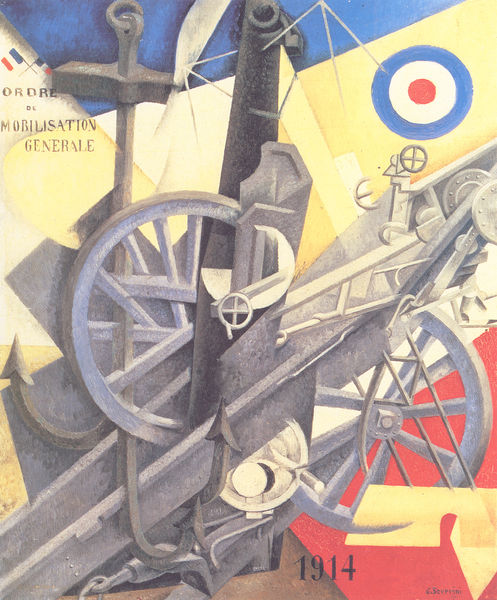
Titel: Synthèse plastique de l'idée: "guerre"
Künstler: Gino Severini
Standort: München
Institution: Bayerische Staatsgemäldesammlungen
Schlagwörter: blau, weiß, gelb, kubismus, bewegung, frankreich, grau, holz, schwarz, symbol, rot, gold, rechts, kreis, räder, schrift, italien, fahne, moderne, modern, linien, industrie, rad, wagen, krieg, metall, abstraktion, oben, dada, futurismus, penis, kanone, maschine, haken, linie, technik, sex, scheibe, militär, waffen, waffe, dynamik, plakat, lust, diagonale, anker, rohr, dampfmaschine, weltkrieg, erster weltkrieg, zeug, balla, speiche, schert, geschlechtsverkehr, severini, kokarde, propaganda, zielscheibe, merz, mobilisation